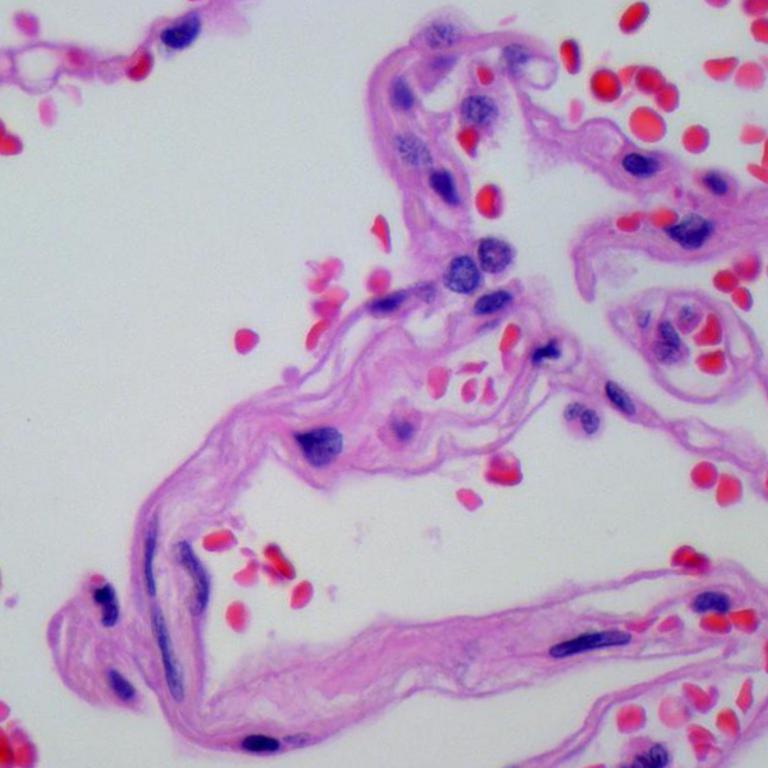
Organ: lung
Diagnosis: benign